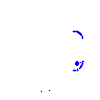
Particle: kaon